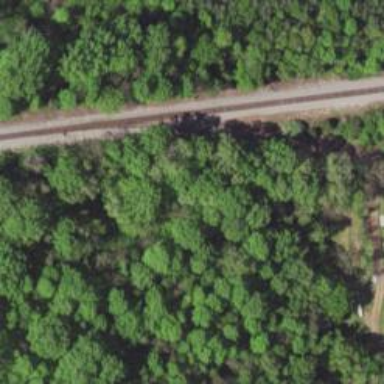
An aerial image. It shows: Abandoned railway.